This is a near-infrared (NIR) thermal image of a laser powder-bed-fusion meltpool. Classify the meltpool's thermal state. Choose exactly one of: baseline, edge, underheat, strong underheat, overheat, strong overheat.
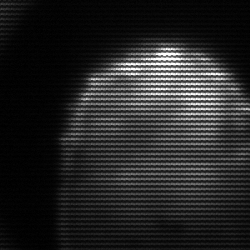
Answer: edge